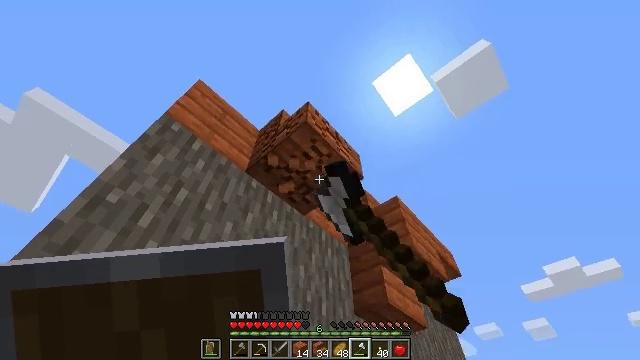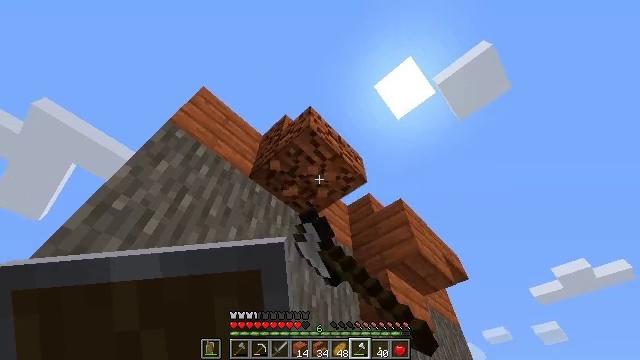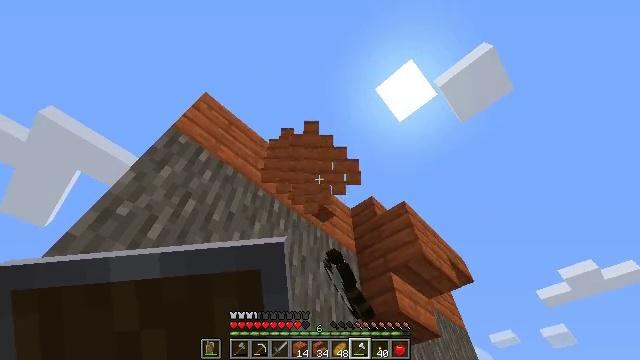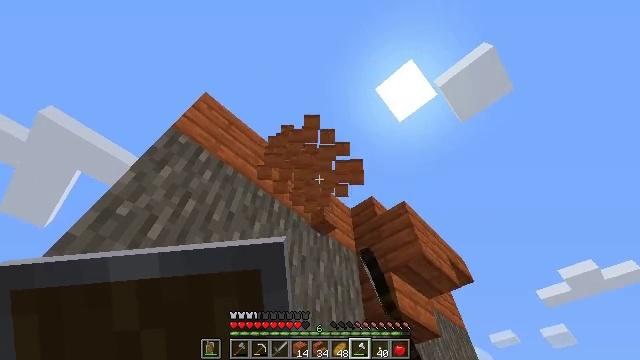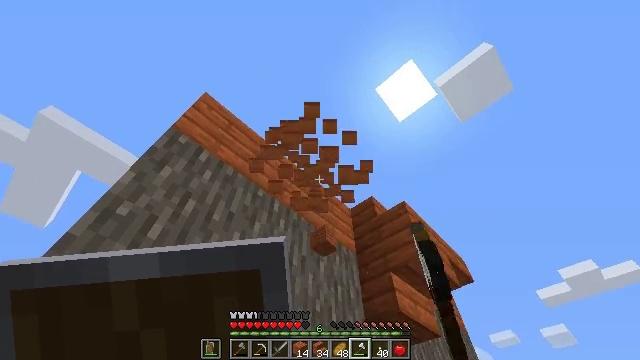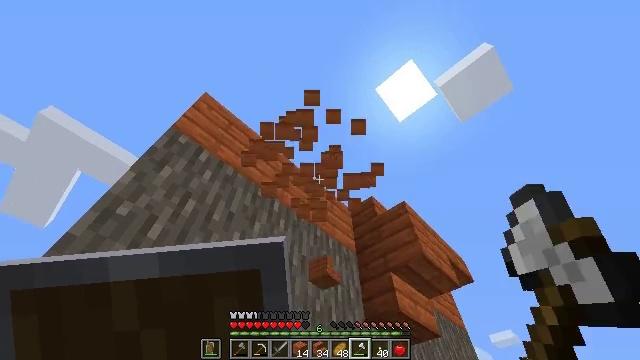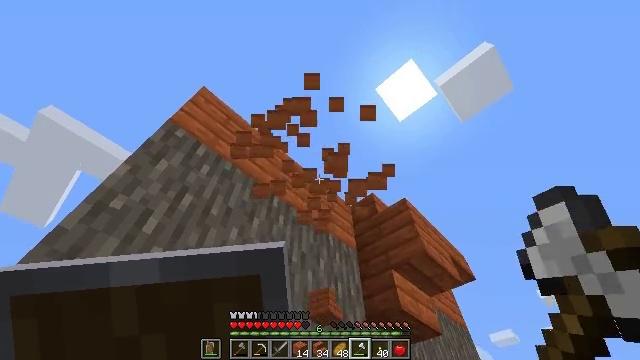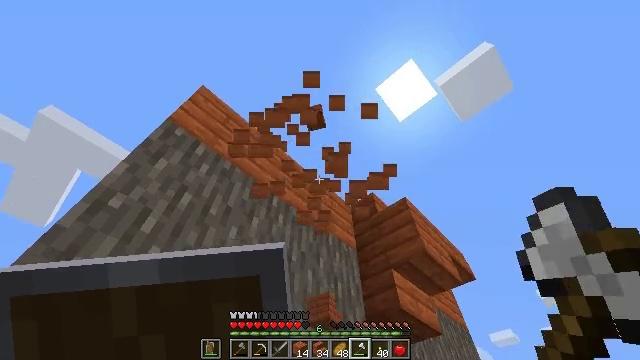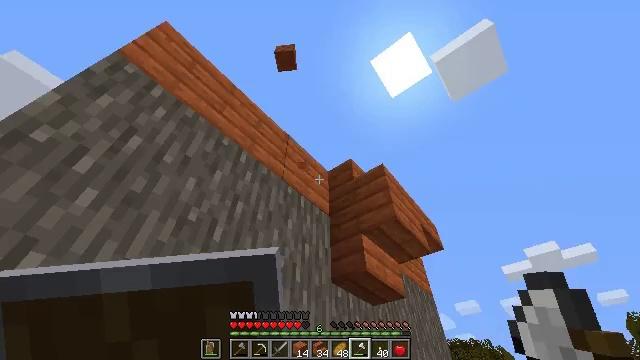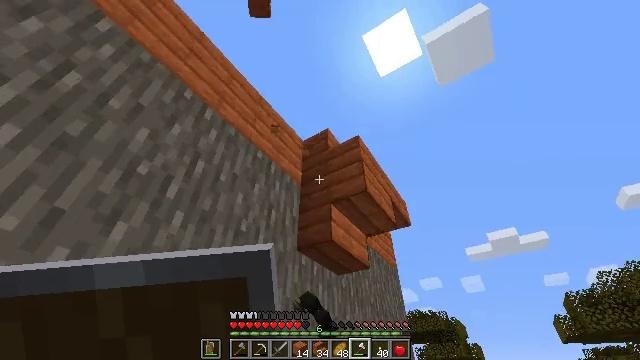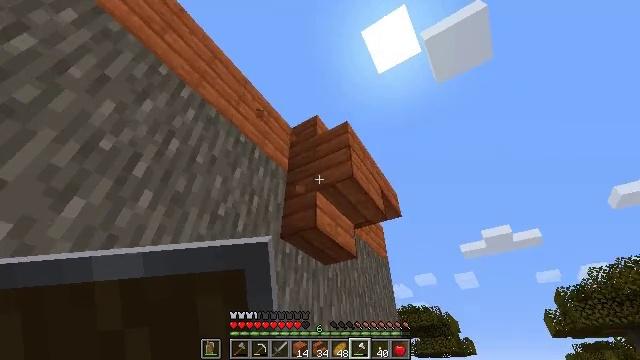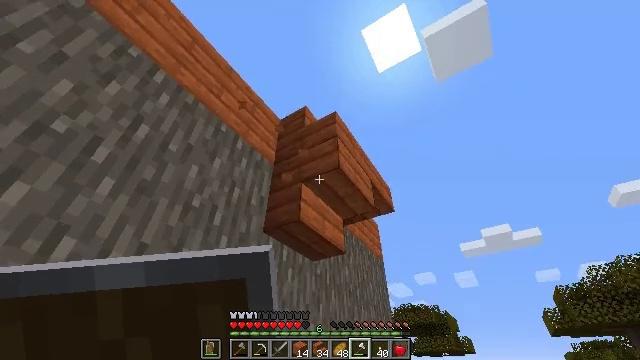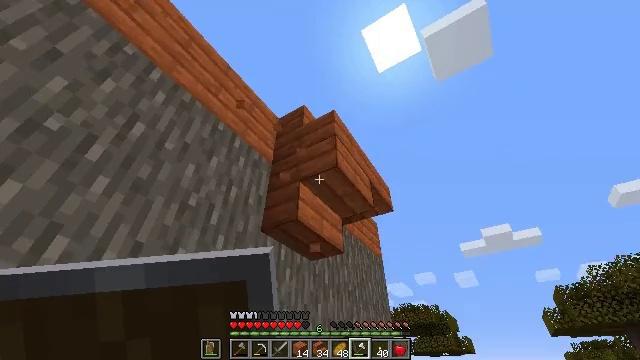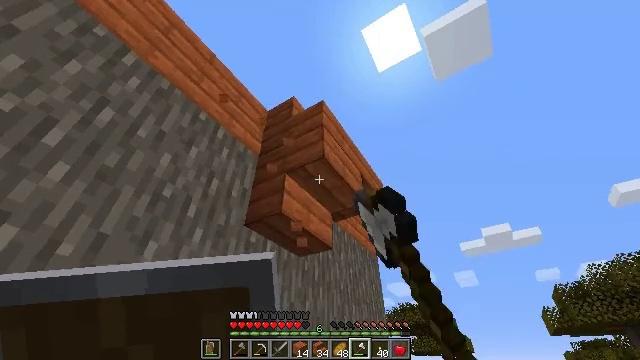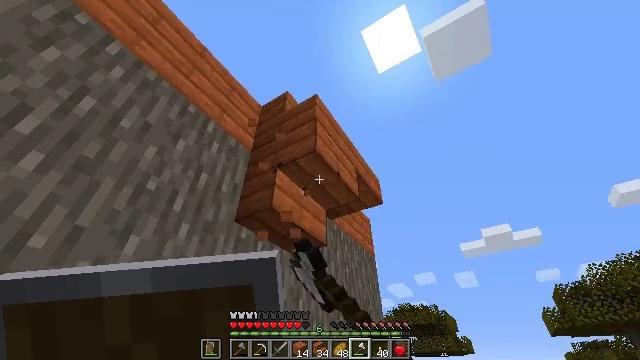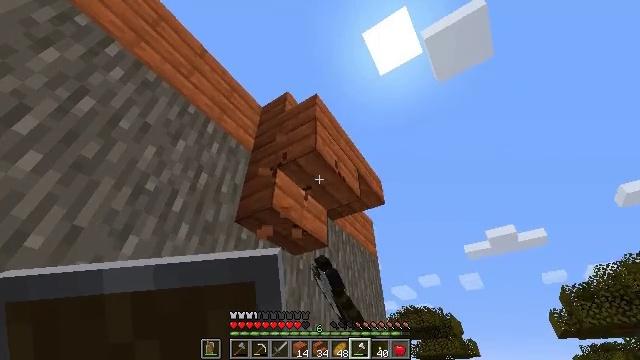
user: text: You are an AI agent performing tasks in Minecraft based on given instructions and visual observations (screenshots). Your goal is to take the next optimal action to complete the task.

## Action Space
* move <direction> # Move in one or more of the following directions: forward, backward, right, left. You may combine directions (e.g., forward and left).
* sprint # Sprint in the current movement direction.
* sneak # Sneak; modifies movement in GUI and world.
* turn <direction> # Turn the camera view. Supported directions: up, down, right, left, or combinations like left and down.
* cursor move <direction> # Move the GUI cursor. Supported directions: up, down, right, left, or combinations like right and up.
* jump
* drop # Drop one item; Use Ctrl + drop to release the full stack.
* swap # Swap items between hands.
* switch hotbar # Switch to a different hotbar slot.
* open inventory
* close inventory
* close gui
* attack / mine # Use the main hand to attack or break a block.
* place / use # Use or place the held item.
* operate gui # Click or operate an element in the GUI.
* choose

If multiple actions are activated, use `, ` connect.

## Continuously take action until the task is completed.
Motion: motion action
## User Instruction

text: Gather some acacia stairs by mining.
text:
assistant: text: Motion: turn left, attack / mine
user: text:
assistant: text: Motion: attack / mine
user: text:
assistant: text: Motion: attack / mine
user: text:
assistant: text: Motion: attack / mine
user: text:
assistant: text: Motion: attack / mine
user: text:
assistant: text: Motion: move forward, attack / mine
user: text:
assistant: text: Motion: move forward and move right, attack / mine
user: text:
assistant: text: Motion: move forward and move right, turn right and down, attack / mine
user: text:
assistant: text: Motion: move forward and move right, turn right and down, attack / mine
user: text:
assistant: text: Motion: move forward and move right, attack / mine
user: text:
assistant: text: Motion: move forward and move right, attack / mine
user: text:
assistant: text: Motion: move forward and move right, attack / mine
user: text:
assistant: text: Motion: attack / mine
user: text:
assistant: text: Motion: attack / mine
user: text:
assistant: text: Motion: attack / mine
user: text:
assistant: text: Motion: attack / mine
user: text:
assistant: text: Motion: attack / mine
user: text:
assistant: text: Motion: attack / mine
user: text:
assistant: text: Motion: attack / mine
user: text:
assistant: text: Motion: attack / mine
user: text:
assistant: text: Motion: attack / mine
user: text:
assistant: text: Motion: attack / mine
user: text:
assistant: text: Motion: turn left and up, attack / mine
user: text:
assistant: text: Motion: attack / mine
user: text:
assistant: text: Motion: attack / mine
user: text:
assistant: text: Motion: turn left and up, attack / mine
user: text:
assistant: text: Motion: attack / mine
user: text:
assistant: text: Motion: attack / mine
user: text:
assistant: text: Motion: attack / mine
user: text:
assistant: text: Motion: attack / mine